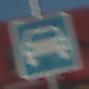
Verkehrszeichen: Kraftfahrstrasse
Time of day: MorningAfternoon
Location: Outdoor (Urban)
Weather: Clear
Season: NotSpecified
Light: Natural